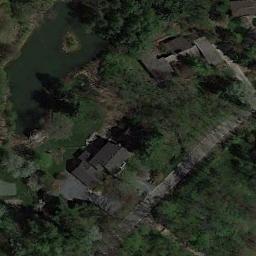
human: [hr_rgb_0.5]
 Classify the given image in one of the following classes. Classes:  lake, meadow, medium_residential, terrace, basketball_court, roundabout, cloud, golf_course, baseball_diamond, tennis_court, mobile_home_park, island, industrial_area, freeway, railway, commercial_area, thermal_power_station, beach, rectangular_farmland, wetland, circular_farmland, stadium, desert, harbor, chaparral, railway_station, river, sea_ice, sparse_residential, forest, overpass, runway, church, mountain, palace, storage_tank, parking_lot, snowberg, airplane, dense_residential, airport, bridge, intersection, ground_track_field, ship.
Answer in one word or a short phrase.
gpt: sparse_residential